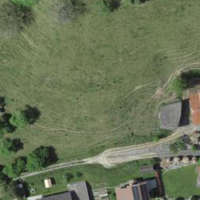
EUNIS habitat code: 52
Species observed at this site:
Salvia pratensis